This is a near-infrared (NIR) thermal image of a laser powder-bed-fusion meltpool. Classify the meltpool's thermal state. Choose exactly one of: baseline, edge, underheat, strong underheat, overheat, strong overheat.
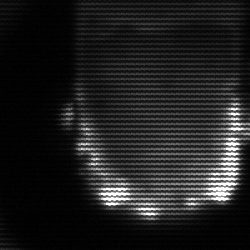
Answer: baseline